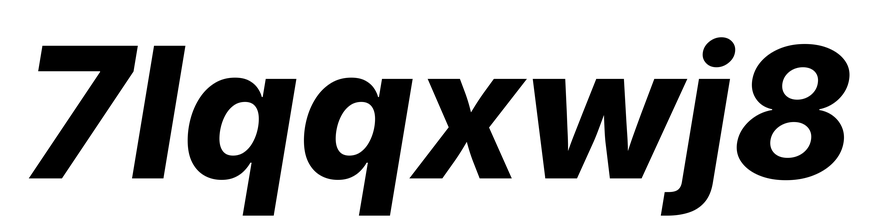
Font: Inter-Italic_ExtraBold_Italic